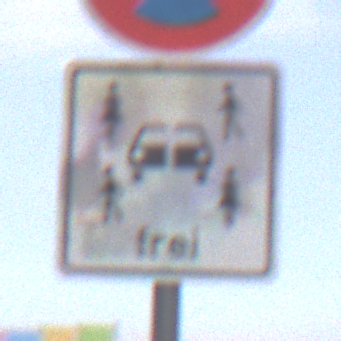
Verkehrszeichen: CarsharingfahrzeugeFrei
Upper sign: AbsolutesHalteverbot
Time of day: MorningAfternoon
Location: Outdoor (Urban)
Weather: PartlyCloudy
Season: NotSpecified
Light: Natural